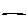
Label: line